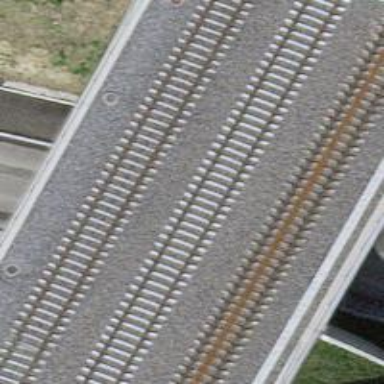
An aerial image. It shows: Bridge with electrified rail tracks and contact line.